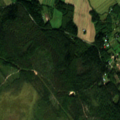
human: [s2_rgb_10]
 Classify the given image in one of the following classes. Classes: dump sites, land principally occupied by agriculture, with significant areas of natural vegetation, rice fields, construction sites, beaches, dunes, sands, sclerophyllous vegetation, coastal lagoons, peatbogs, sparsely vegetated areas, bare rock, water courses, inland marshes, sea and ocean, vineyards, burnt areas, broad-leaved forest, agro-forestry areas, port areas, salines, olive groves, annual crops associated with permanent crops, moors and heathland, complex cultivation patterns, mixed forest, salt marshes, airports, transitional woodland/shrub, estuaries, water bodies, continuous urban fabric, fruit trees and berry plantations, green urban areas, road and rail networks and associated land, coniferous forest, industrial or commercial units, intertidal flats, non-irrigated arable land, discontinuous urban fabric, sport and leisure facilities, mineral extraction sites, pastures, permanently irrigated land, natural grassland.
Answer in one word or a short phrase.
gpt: non-irrigated arable land, land principally occupied by agriculture, with significant areas of natural vegetation, coniferous forest, mixed forest, transitional woodland/shrub